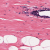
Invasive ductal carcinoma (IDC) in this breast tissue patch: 0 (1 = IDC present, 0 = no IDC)